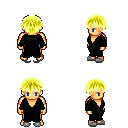
a pixel art fantasy rpg character, male body template, human, tanned skin, gray robe, gold greaves, gold short bangs hairstyle, white slippers, four views (front, back, left, right), 2x2 character sprite sheet, small pixel art, hard edges, no anti-aliasing